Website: apple
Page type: cart
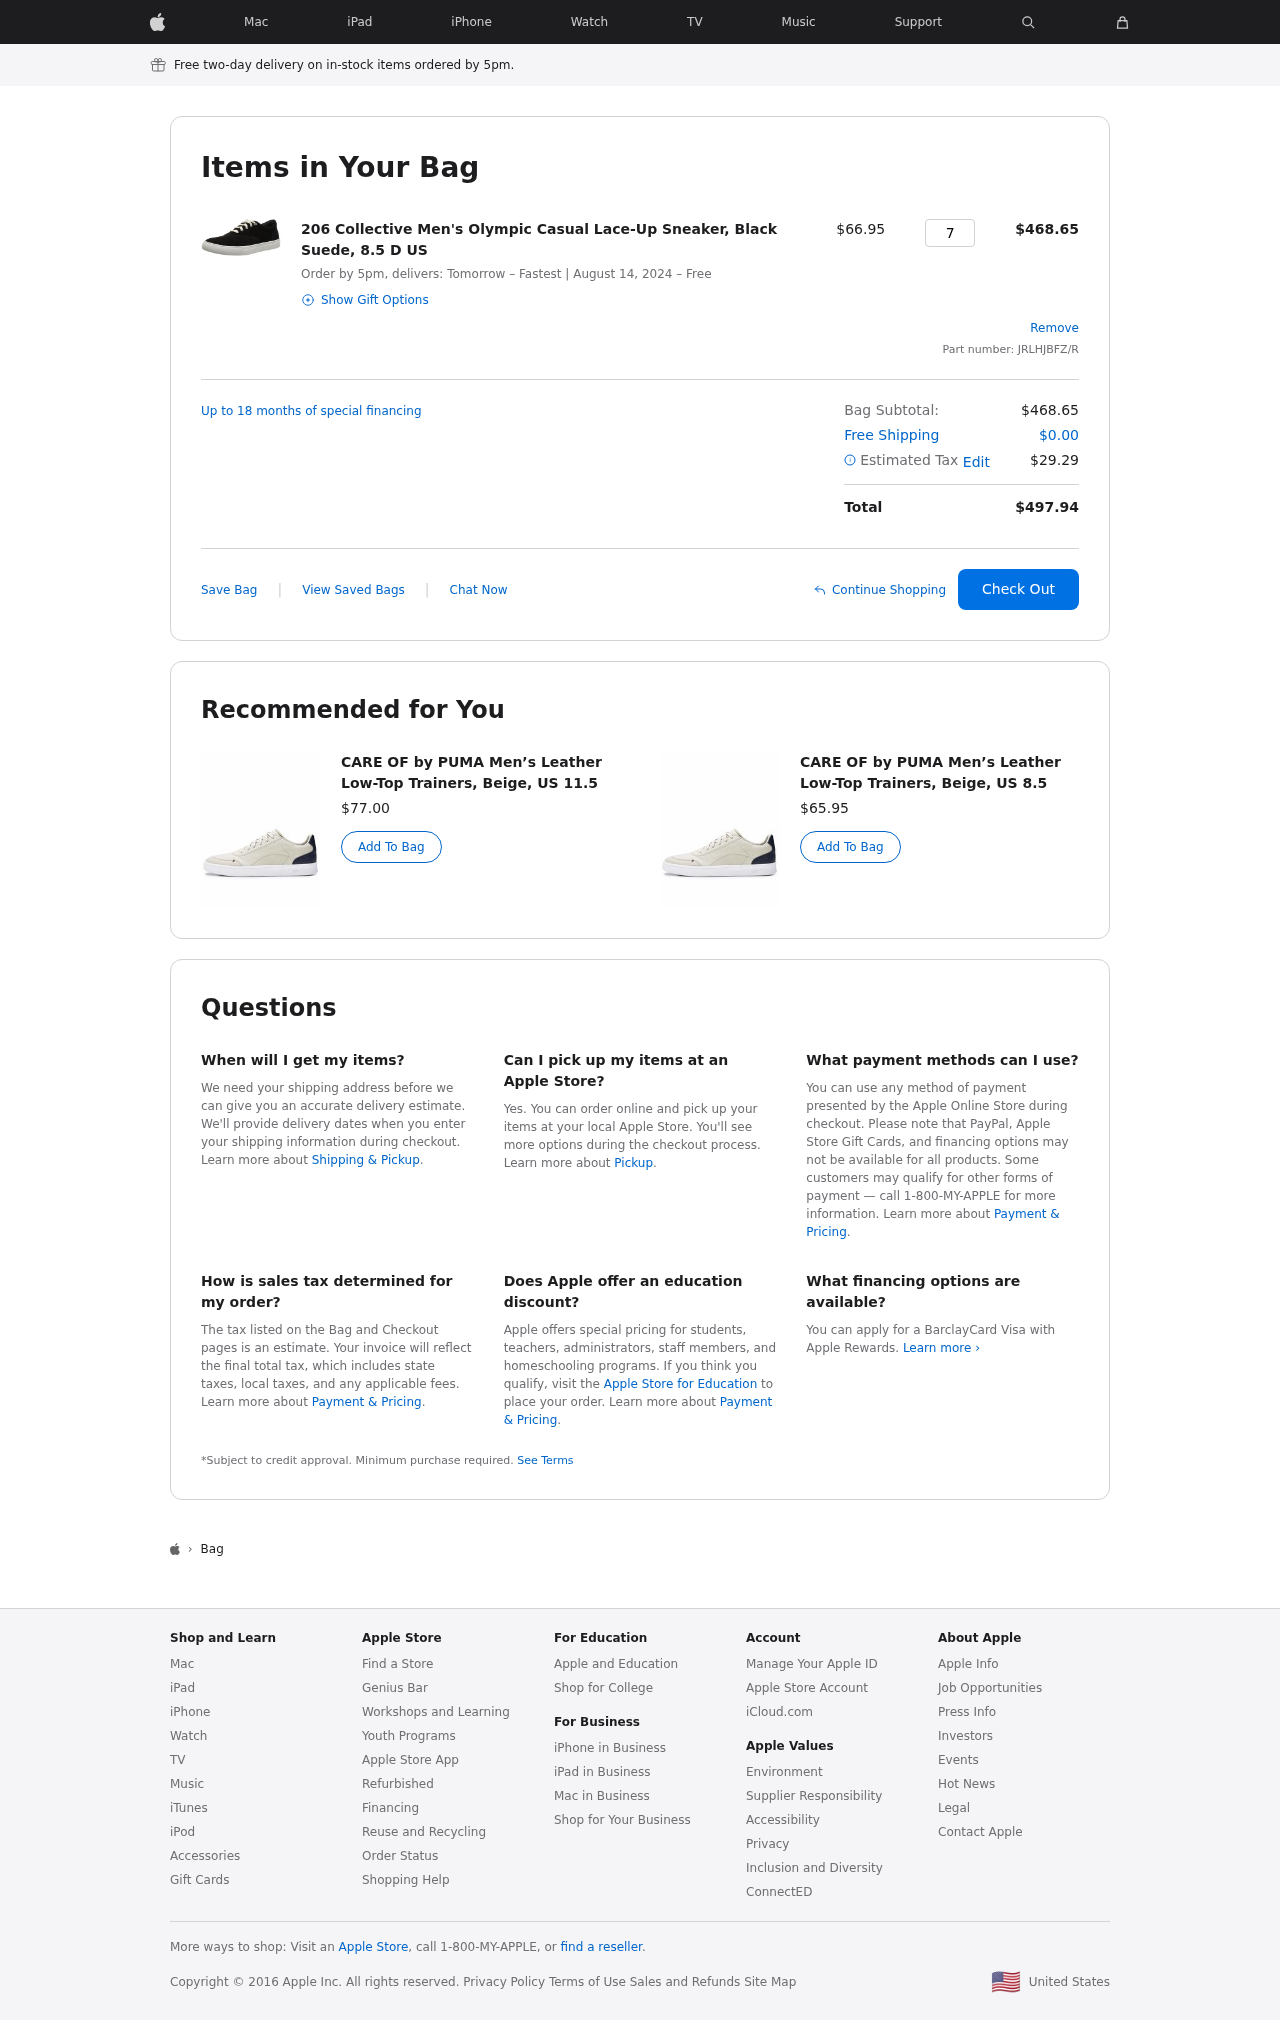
Product elements: key: PRODUCT1_NAME
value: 206 Collective Men's Olympic Casual Lace-Up Sneaker, Black Suede, 8.5 D US
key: PRODUCT1_PRICE
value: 66.95
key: PRODUCT1_QUANTITY
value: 7
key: PRODUCT2_NAME
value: CARE OF by PUMA Men’s Leather Low-Top Trainers, Beige, US 11.5
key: PRODUCT2_PRICE
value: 77
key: PRODUCT3_NAME
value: CARE OF by PUMA Men’s Leather Low-Top Trainers, Beige, US 8.5
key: PRODUCT3_PRICE
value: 65.95
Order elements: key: ORDER_DELIVERY_DATE
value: August 14, 2024
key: ORDER_SUBTOTAL
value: $468.65
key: ORDER_ID
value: JRLHJBFZ/R
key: ORDER_SHIPPING_COST
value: $0.00
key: ORDER_TAX
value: $29.29
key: ORDER_TOTAL
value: $497.94